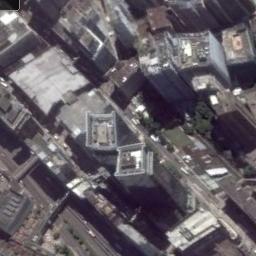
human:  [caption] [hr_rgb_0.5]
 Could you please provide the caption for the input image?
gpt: The commercial area is consist of many tall buildings .

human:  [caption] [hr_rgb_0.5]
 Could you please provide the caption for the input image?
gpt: A commercial area has lots of varied buildings and some roads go through the commercial area .

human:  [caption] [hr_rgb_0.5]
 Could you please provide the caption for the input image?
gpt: The road is very narrow in the picture .

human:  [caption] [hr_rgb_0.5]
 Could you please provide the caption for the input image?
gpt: In a business district there are many buildings of different heights and heights and several roads with many cars and some trees .

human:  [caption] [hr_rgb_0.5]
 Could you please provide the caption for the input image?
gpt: There are many buildings arranged irregularly on a commercial area .